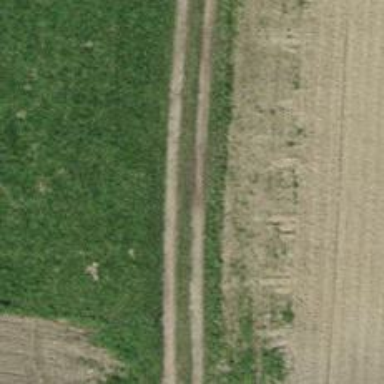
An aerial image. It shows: Track with fine gravel surface of grade2 quality.